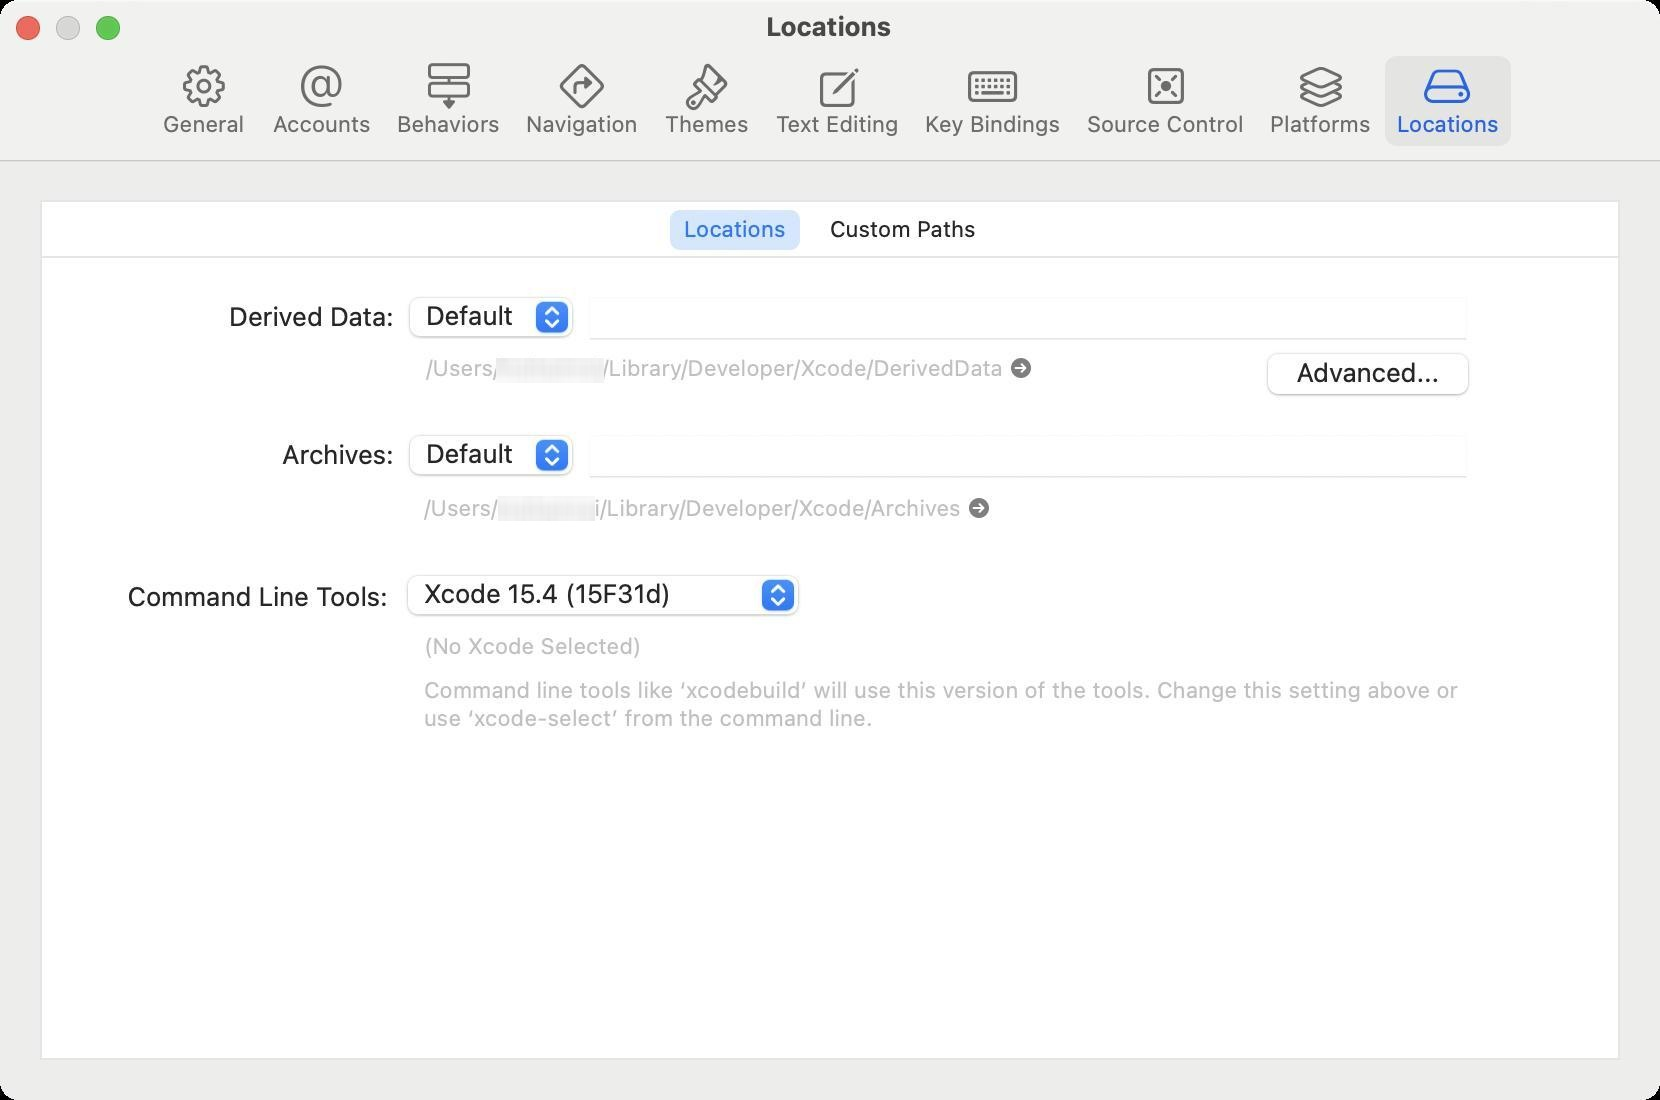
Accessibility tree:
{"name": "Locations", "role": "AXWindow", "description": null, "role_description": "dialog", "value": null, "position": "449.00;168.00", "size": "830;550", "children": [{"name": null, "role": "AXRadioGroup", "description": "tab chooser", "role_description": "radio group", "value": null, "position": "21.00;101.00", "size": "788;28", "children": [{"name": "Locations", "role": "AXRadioButton", "description": "Locations", "role_description": "radio button", "value": 1, "position": "335.00;105.00", "size": "65;20", "children": []}, {"name": "Custom_Paths", "role": "AXRadioButton", "description": "Custom Paths", "role_description": "radio button", "value": 0, "position": "408.00;105.00", "size": "87;20", "children": []}]}, {"name": null, "role": "AXStaticText", "description": null, "role_description": "text", "value": "/Users/[username]/Library/Developer/Xcode/DerivedData", "position": "211.00;177.00", "size": "417;14", "children": []}, {"name": null, "role": "AXTextField", "description": null, "role_description": "text field", "value": "", "position": "294.00;148.00", "size": "440;22", "children": []}, {"name": "Advanced...", "role": "AXButton", "description": null, "role_description": "button", "value": null, "position": "627.00;172.00", "size": "114;32", "children": []}, {"name": null, "role": "AXPopUpButton", "description": null, "role_description": "pop up button", "value": "Default", "position": "202.00;147.00", "size": "88;26", "children": []}, {"name": null, "role": "AXStaticText", "description": null, "role_description": "text", "value": "Derived Data:", "position": "112.00;150.00", "size": "87;16", "children": []}, {"name": null, "role": "AXStaticText", "description": null, "role_description": "text", "value": "Archives:", "position": "139.00;219.00", "size": "60;16", "children": []}, {"name": null, "role": "AXStaticText", "description": null, "role_description": "text", "value": "/Users/[username]/Library/Developer/Xcode/Archives", "position": "210.00;247.00", "size": "527;14", "children": []}, {"name": null, "role": "AXStaticText", "description": null, "role_description": "text", "value": "", "position": "210.00;316.00", "size": "527;14", "children": []}, {"name": null, "role": "AXTextField", "description": null, "role_description": "text field", "value": "", "position": "294.00;217.00", "size": "440;22", "children": []}, {"name": null, "role": "AXStaticText", "description": null, "role_description": "text", "value": "Command Line Tools:", "position": "61.00;290.00", "size": "135;16", "children": []}, {"name": null, "role": "AXPopUpButton", "description": null, "role_description": "pop up button", "value": "Default", "position": "202.00;216.00", "size": "88;26", "children": []}, {"name": null, "role": "AXPopUpButton", "description": null, "role_description": "pop up button", "value": "Xcode 15.4 (15F31d)", "position": "201.00;286.00", "size": "202;26", "children": []}, {"name": null, "role": "AXStaticText", "description": null, "role_description": "text", "value": "Command line tools like ‘xcodebuild’ will use this version of the tools. Change this setting above or use ‘xcode-select’ from the command line.", "position": "210.00;338.00", "size": "527;42", "children": []}, {"name": null, "role": "AXToolbar", "description": null, "role_description": "toolbar", "value": null, "position": "0.00;28.00", "size": "830;52", "children": [{"name": "General", "role": "AXButton", "description": null, "role_description": "button", "value": null, "position": "74.50;28.00", "size": "55;52", "children": []}, {"name": "Accounts", "role": "AXButton", "description": null, "role_description": "button", "value": null, "position": "130.50;28.00", "size": "61;52", "children": []}, {"name": "Behaviors", "role": "AXButton", "description": null, "role_description": "button", "value": null, "position": "192.50;28.00", "size": "64;52", "children": []}, {"name": "Navigation", "role": "AXButton", "description": null, "role_description": "button", "value": null, "position": "257.00;28.00", "size": "68;52", "children": []}, {"name": "Themes", "role": "AXButton", "description": null, "role_description": "button", "value": null, "position": "326.00;28.00", "size": "55;52", "children": []}, {"name": "Text_Editing", "role": "AXButton", "description": null, "role_description": "button", "value": null, "position": "382.00;28.00", "size": "74;52", "children": []}, {"name": "Key_Bindings", "role": "AXButton", "description": null, "role_description": "button", "value": null, "position": "456.50;28.00", "size": "80;52", "children": []}, {"name": "Source_Control", "role": "AXButton", "description": null, "role_description": "button", "value": null, "position": "537.50;28.00", "size": "90;52", "children": []}, {"name": "Platforms", "role": "AXButton", "description": null, "role_description": "button", "value": null, "position": "629.00;28.00", "size": "62;52", "children": []}, {"name": "Locations", "role": "AXButton", "description": null, "role_description": "button", "value": null, "position": "692.50;28.00", "size": "63;52", "children": []}]}, {"name": null, "role": "AXButton", "description": null, "role_description": "close button", "value": null, "position": "7.00;6.00", "size": "14;16", "children": []}, {"name": null, "role": "AXButton", "description": null, "role_description": "zoom button", "value": null, "position": "47.00;6.00", "size": "14;16", "children": [{"name": null, "role": "AXGroup", "description": null, "role_description": "group", "value": null, "position": "47.00;6.00", "size": "14;16", "children": [{"name": null, "role": "AXGroup", "description": null, "role_description": "group", "value": null, "position": "47.00;6.00", "size": "14;16", "children": []}]}]}, {"name": null, "role": "AXButton", "description": null, "role_description": "minimize button", "value": null, "position": "27.00;6.00", "size": "14;16", "children": []}, {"name": null, "role": "AXStaticText", "description": null, "role_description": "text", "value": "Locations", "position": "381.00;5.00", "size": "67;16", "children": []}]}